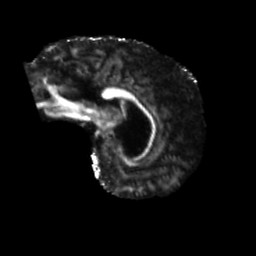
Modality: FA
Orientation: sagittal
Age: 64
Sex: male
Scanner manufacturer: siemens
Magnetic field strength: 3 T
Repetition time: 5.47 s
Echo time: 0.0854 s